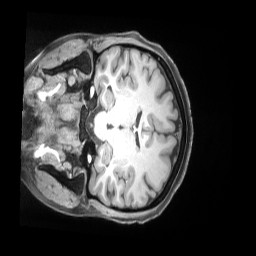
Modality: T1w
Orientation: coronal
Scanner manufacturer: siemens
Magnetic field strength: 3 T
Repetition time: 2.53 s
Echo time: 0.00169 s